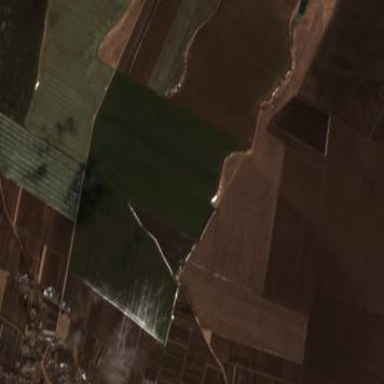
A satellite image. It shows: Picturesque farmland scene.